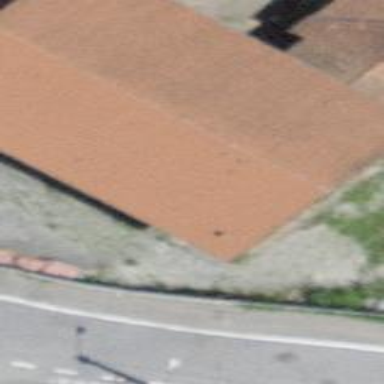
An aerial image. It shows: Gabled roof on building that houses apartments.